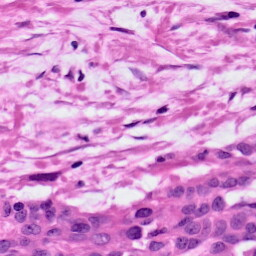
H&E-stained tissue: Ovarian